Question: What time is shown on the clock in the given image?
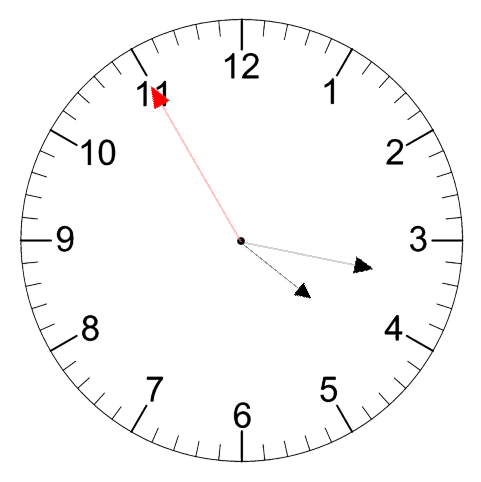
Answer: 04:16:55